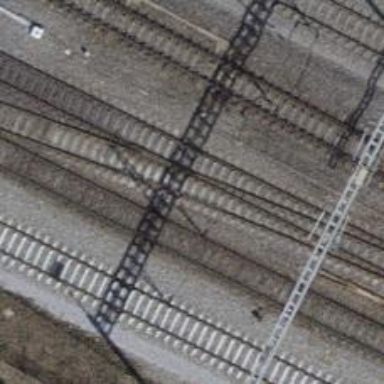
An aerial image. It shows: Single-track electrified railway with contact line.